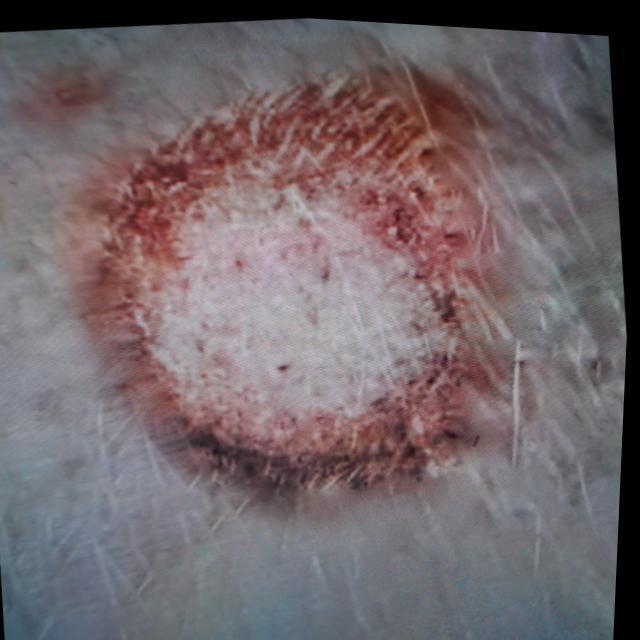
Canine ringworm (Dermatophytosis) — fungal infection caused by Microsporum or Trichophyton. Presents with circular alopecia, scaling, crusting, and broken hairs.